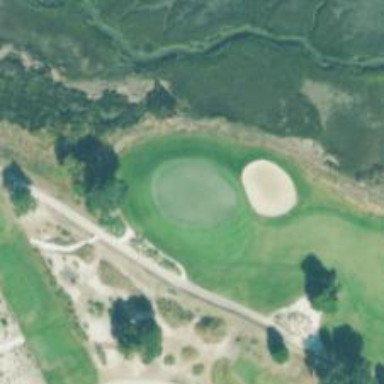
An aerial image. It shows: View of golf hole.